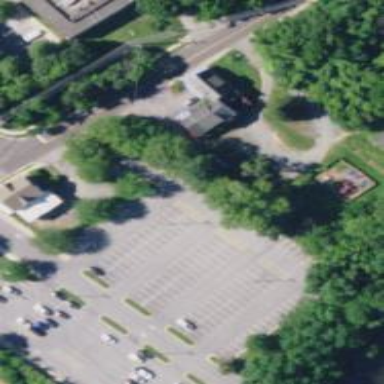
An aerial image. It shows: Parking area with park and ride facility. The surface of the parking area is designated for this purpose.